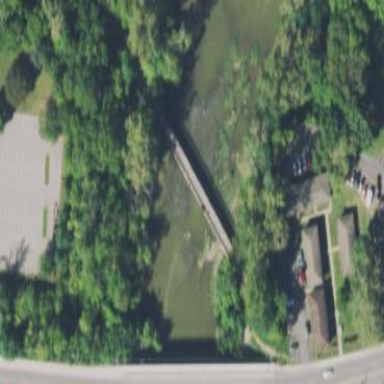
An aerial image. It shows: Beam bridge made by humans.